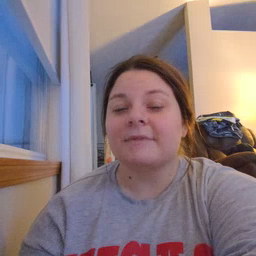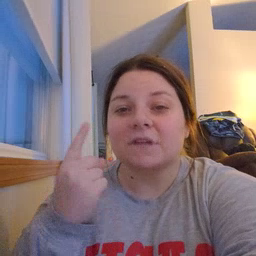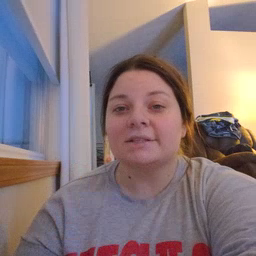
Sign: first